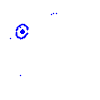
Particle: pion